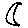
Label: moon